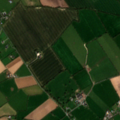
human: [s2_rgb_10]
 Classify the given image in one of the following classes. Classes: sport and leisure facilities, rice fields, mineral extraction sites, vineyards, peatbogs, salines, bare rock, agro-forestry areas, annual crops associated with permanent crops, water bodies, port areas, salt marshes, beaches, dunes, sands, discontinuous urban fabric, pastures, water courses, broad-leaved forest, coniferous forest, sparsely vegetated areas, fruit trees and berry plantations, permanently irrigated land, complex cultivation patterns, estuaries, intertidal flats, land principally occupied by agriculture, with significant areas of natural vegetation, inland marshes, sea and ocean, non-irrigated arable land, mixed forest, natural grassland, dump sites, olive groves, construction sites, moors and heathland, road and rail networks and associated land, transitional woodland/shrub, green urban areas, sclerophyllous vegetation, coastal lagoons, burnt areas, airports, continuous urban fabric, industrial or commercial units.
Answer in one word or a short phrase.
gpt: non-irrigated arable land, pastures